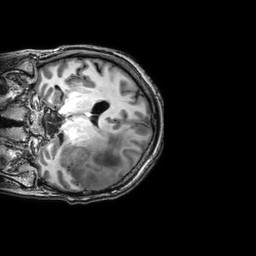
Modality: T1w
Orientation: coronal
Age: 53
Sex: female
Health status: ill
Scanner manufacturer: philips
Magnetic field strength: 3 T
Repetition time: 0.008171 s
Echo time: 0.00374 s